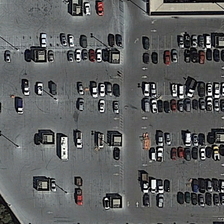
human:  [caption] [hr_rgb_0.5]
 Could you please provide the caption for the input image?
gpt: a lot of cars and trucks are parked in the parking lot .

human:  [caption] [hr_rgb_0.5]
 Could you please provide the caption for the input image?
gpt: a lot of cars and trucks are parked in the parking lot .

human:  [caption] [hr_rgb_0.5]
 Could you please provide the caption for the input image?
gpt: the parking lot is large and covers a wide area .

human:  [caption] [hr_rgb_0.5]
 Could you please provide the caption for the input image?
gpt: the parking lot is large and covers a wide area .

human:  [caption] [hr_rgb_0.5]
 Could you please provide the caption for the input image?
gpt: a lot of cars and trucks are parked in the parking lot .